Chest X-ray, PA view. Patient: 68 years old, sex M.
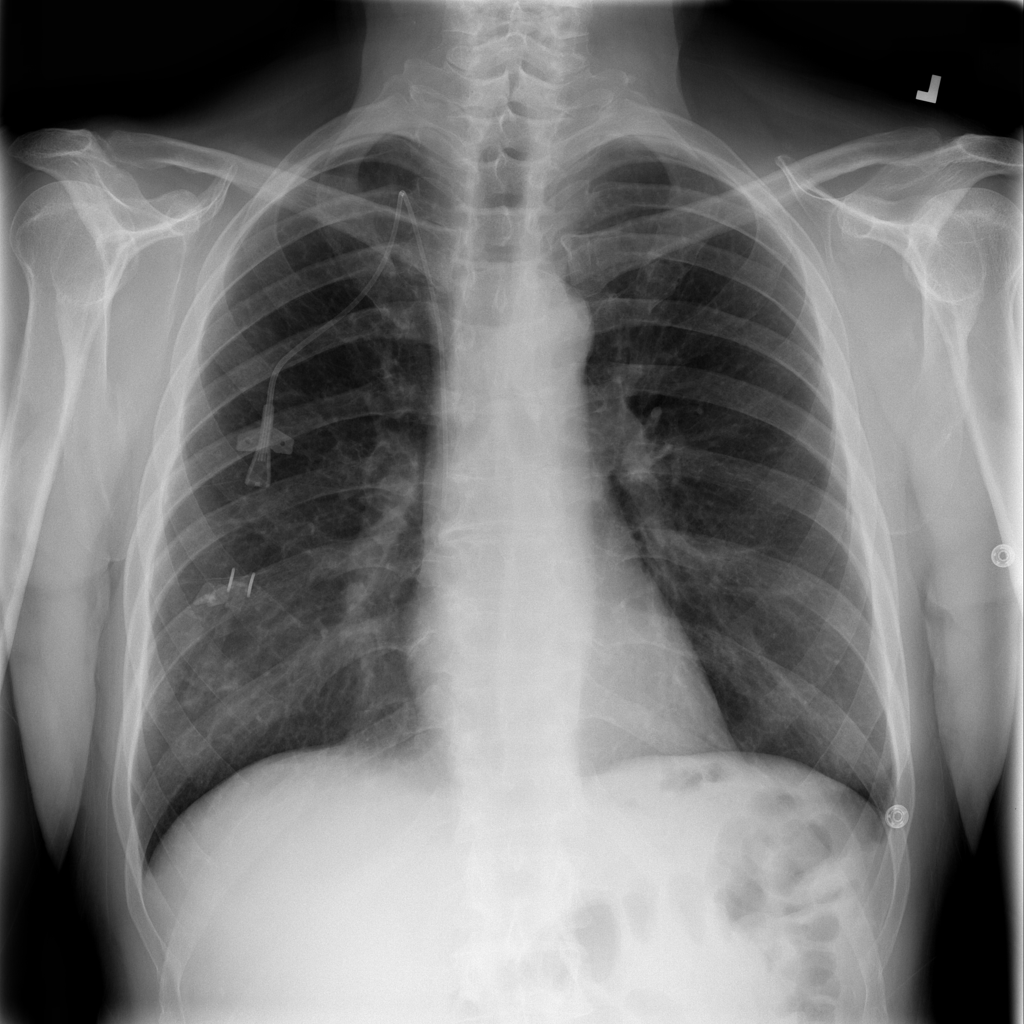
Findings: No Finding